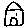
Label: house